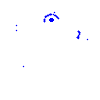
Particle: pion